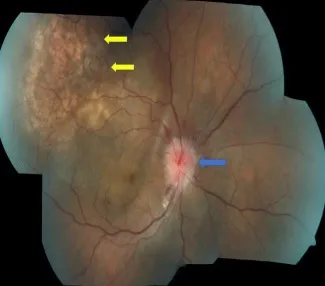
A) Fundus examination of the right eye showing diffuse enlargement of the optic disc, disc oedema with splinter hemorrhages in the surrounding retina (blue arrow) suggestive of optic nerve infiltration. There are multiple, homogenous, creamy yellow lesions with interspersed alterations of the retinal pigment epithelium along the supero-temporal vascular arcade (yellow arrows) associated with serous detachments of the fovea characteristic of choroidal metastatic deposits.
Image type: ophthalmic_imaging (fundus_photograph)